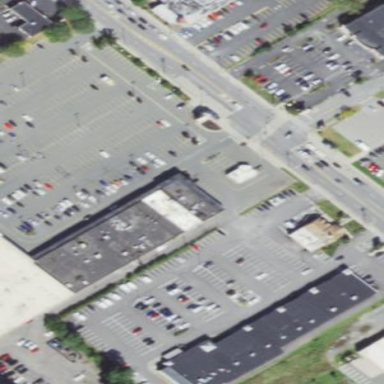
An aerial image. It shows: Retail area.